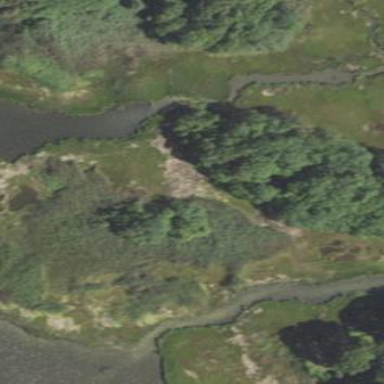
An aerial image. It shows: Beautiful wet meadow natural wetland.